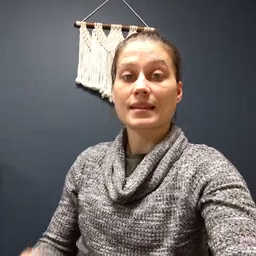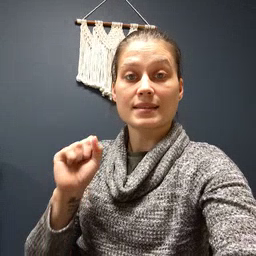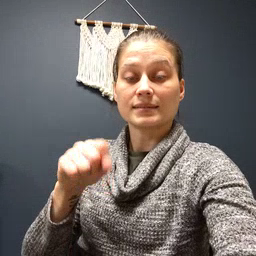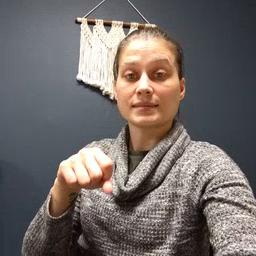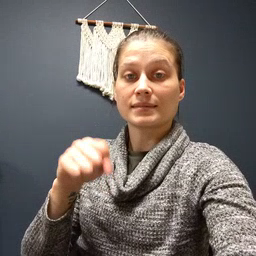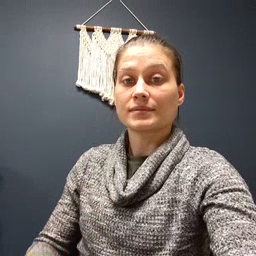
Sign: yes